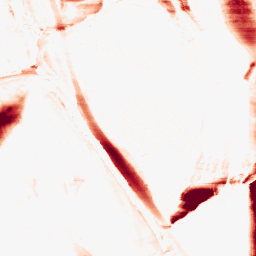
Category: morphological
Decomposition family: morphological_ellipse
Decomposition parameters: operation: opening
width: 5
height: 50
Upsampling method: bicubic
Upsampling parameters: scale: 4
Upsampling scale: 4